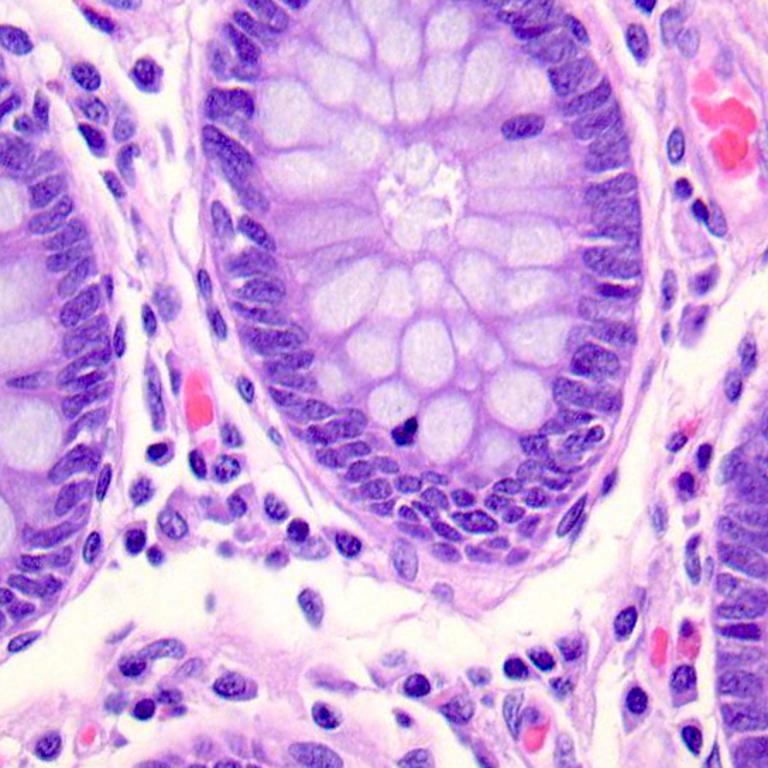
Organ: colon
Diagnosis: benign